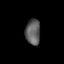
Tissue: lung
Cell type: Epithelial cells
Senescence score: 0.1774
Nuclear area (px): 369
Mean DAPI intensity: 95.062